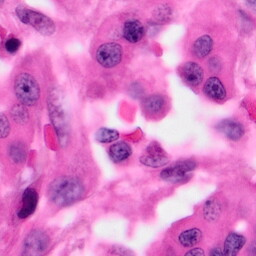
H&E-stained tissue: Pancreatic